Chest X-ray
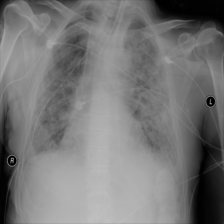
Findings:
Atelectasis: negative
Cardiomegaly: negative
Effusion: positive
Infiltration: negative
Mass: negative
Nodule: negative
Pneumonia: negative
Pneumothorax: positive
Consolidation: negative
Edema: negative
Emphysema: negative
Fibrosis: negative
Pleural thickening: negative
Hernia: negative